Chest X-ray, PA view. Patient: 66 years old, sex M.
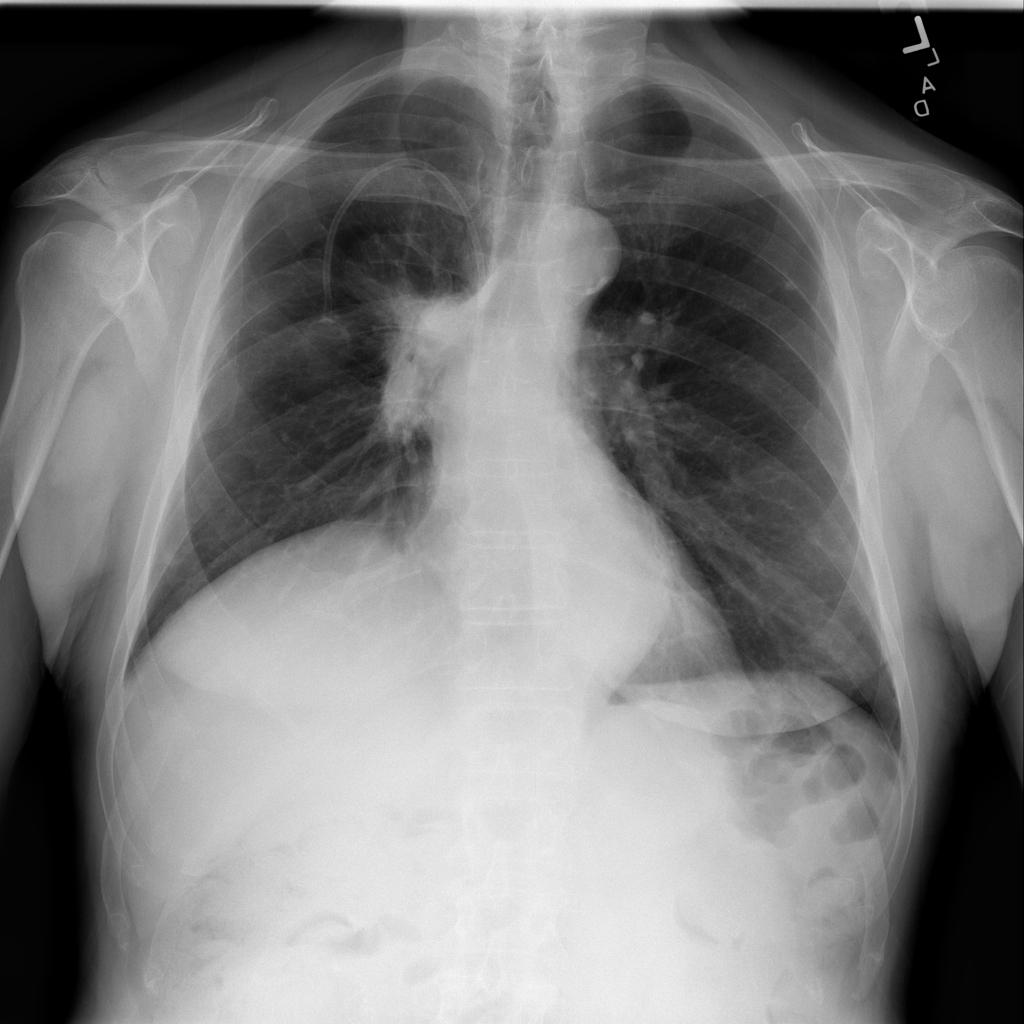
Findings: No Finding